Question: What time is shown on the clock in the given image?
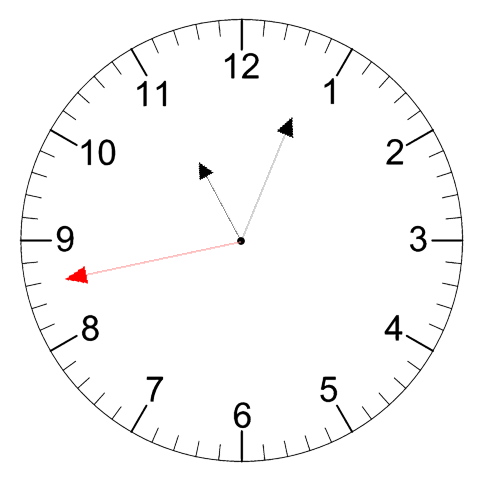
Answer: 11:03:43